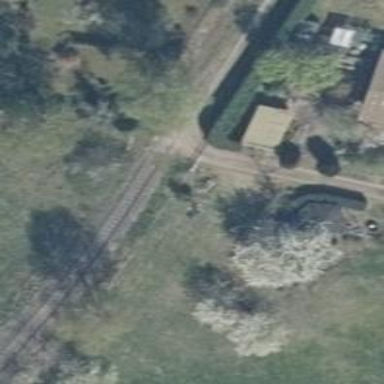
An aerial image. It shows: Railway level crossing.